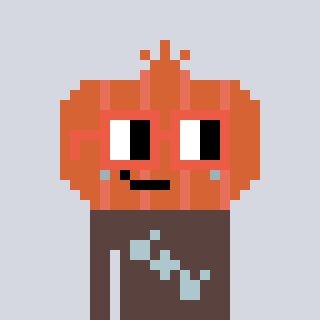
a pixel art character with square orange glasses, a onion-shaped head and a darkbrown-colored body on a cool background